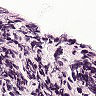
Metastatic tissue present: no